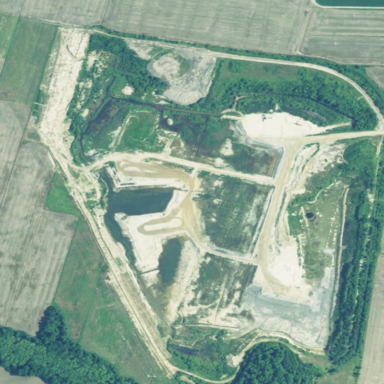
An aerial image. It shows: Quarry for sand extraction.